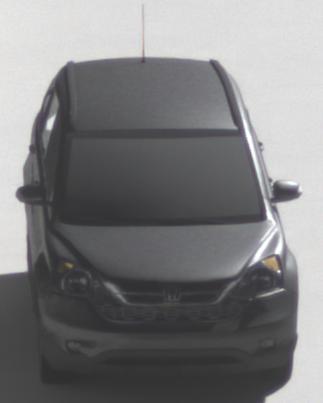
Make: Honda
Model: CR-V
Detailed model: CR-V (III) (04/10 - 10/12)
Model produced from: 2010
Model produced until: 2012
Doors: 5
Color: gray
Road condition: dry road
Daytime: morning or afternoon
Contrast: high contrast